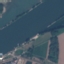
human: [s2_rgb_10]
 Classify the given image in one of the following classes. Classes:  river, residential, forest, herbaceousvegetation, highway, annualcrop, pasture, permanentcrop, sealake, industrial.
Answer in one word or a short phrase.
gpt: River